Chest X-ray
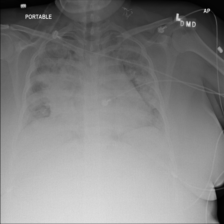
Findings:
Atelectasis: negative
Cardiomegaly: negative
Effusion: negative
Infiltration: positive
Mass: negative
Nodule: negative
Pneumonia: negative
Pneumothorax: negative
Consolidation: positive
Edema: negative
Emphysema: negative
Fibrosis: negative
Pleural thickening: negative
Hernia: negative